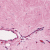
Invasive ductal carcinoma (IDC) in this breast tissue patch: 0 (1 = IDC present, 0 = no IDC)